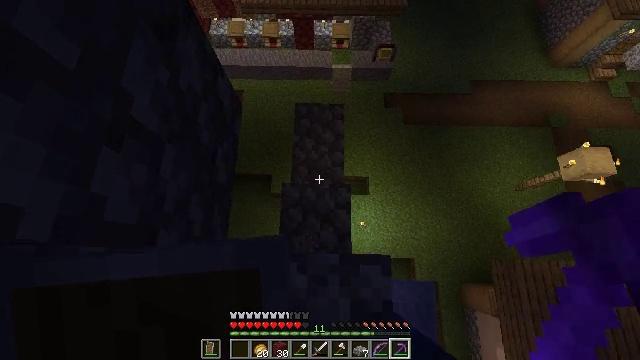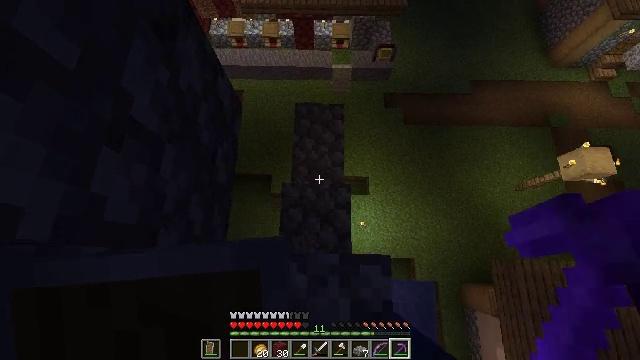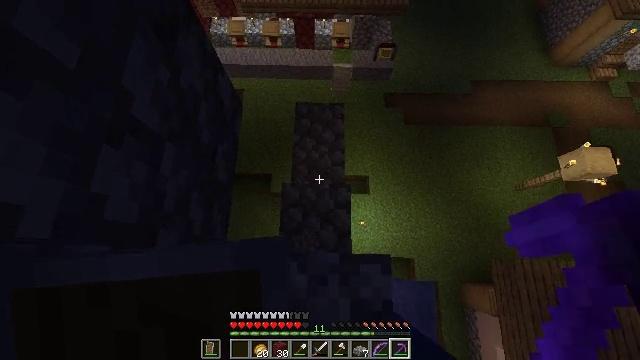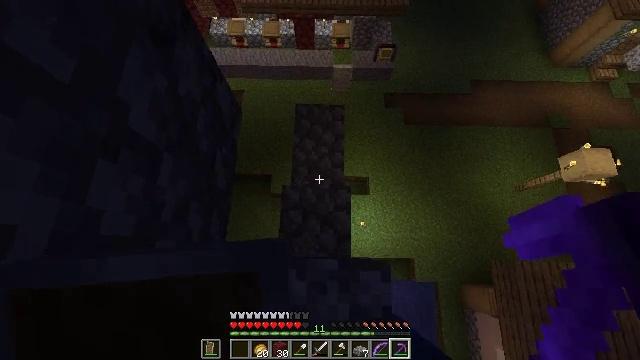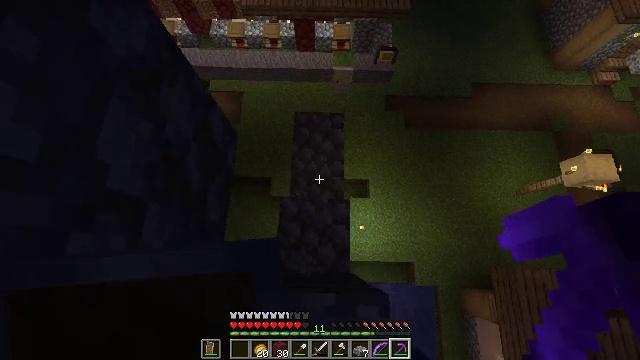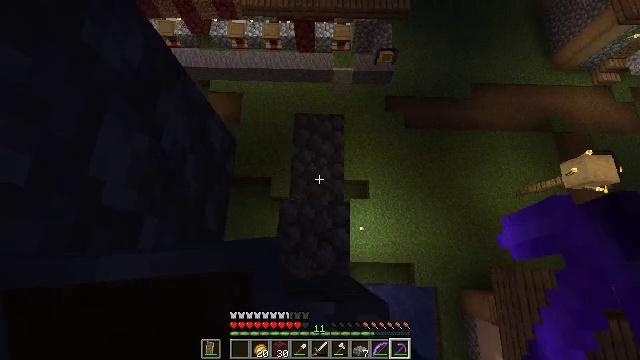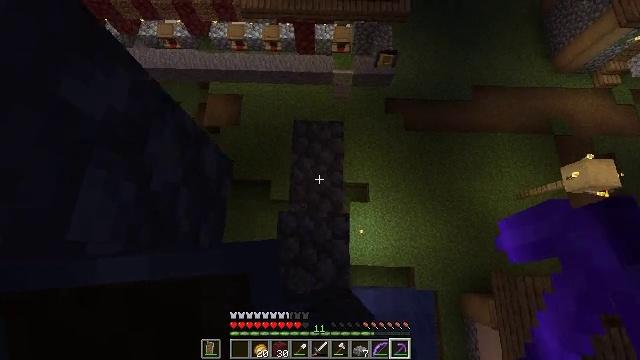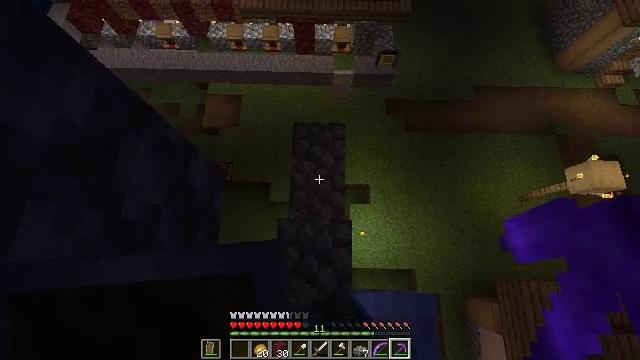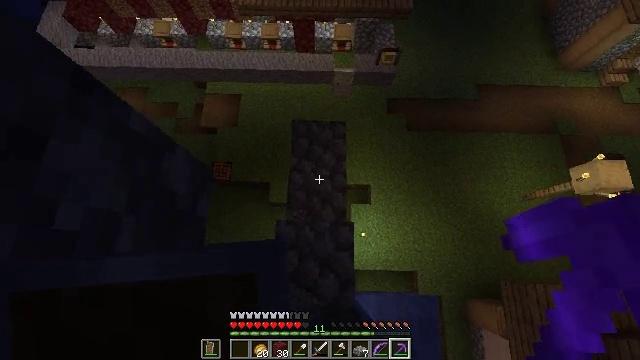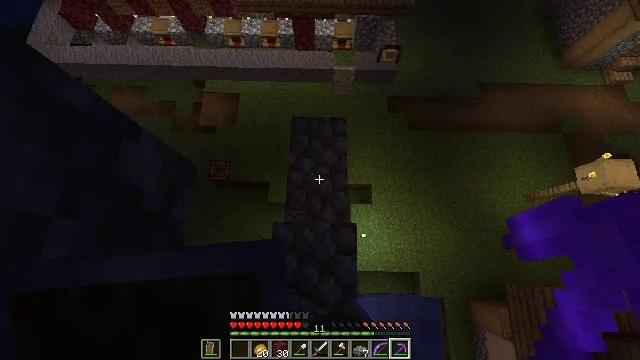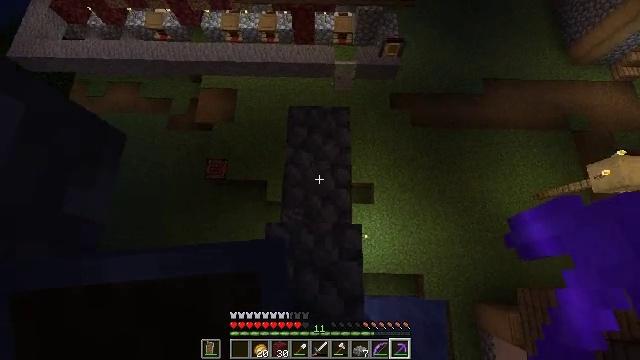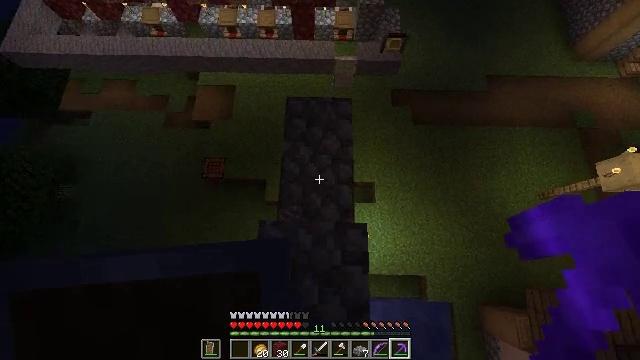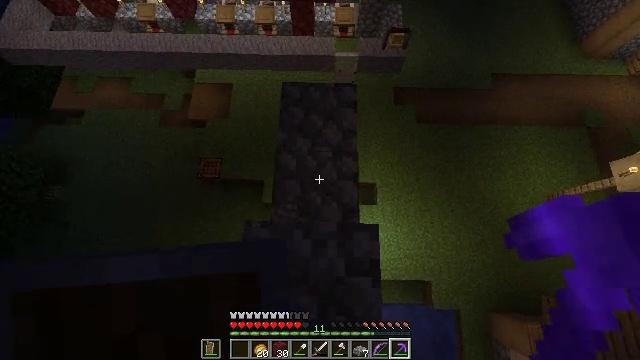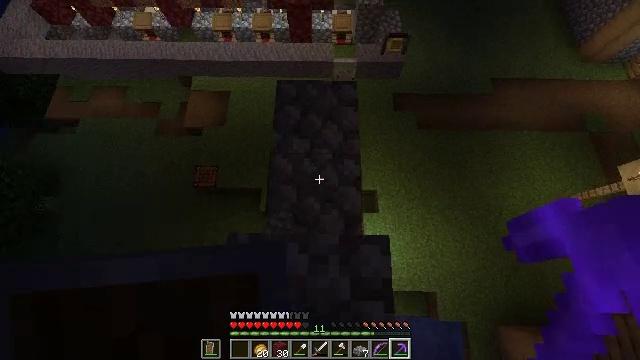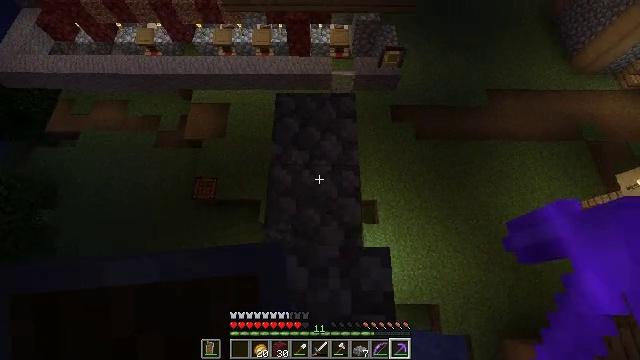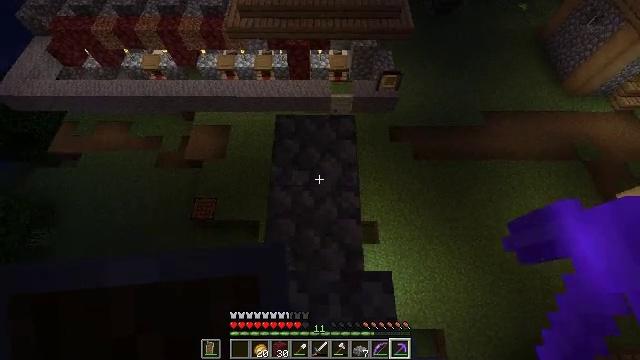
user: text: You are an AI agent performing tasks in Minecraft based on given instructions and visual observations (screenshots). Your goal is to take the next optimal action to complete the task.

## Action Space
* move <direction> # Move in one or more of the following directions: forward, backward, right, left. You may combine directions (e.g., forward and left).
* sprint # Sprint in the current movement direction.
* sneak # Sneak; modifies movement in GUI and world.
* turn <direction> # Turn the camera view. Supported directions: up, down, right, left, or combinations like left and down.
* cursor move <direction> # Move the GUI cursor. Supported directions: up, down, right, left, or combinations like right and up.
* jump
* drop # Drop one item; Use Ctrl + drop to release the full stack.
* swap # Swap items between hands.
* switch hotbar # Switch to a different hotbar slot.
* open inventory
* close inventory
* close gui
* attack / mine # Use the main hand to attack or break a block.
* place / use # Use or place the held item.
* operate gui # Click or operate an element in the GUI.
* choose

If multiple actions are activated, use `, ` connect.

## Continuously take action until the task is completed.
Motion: motion action
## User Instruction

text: Mine cobblestone to craft tools and furnaces.
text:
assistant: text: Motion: no_op
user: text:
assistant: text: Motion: no_op
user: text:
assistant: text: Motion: move forward
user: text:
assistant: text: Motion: move forward
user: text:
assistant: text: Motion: move forward
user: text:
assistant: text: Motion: no_op
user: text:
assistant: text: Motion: no_op
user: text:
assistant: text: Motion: no_op
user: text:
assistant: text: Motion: no_op
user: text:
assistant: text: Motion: no_op
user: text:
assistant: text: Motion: no_op
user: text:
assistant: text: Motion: no_op
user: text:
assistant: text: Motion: turn up
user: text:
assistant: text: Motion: turn up
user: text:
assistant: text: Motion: turn up
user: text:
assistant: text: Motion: turn up
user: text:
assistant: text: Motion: turn up
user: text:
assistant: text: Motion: turn up
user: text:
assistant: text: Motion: turn up
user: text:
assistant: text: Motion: turn up
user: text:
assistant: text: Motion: attack / mine
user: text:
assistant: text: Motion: attack / mine
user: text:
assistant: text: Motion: attack / mine
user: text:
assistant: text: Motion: attack / mine
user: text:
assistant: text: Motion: attack / mine
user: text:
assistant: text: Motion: attack / mine
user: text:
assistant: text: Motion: attack / mine
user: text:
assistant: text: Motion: turn down, attack / mine
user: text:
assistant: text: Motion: turn down, attack / mine
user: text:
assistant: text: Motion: turn down, attack / mine